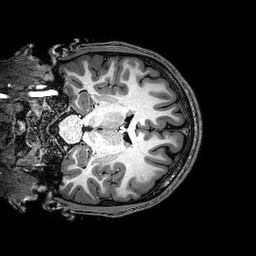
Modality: T1w
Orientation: coronal
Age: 20
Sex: male
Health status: healthy
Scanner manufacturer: philips
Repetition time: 0.008287 s
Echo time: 0.0038 s